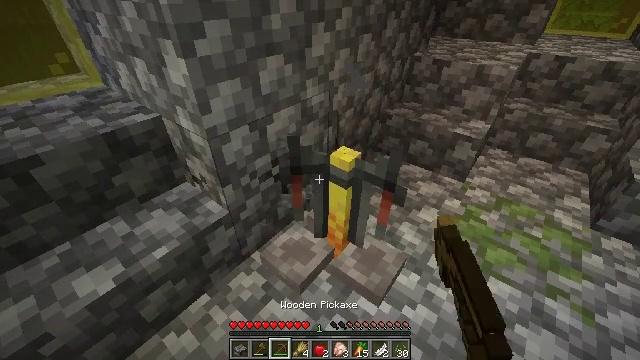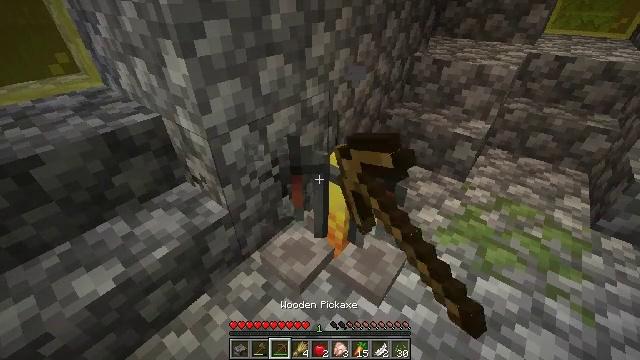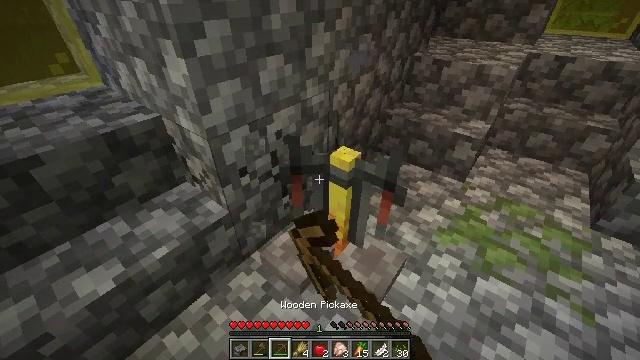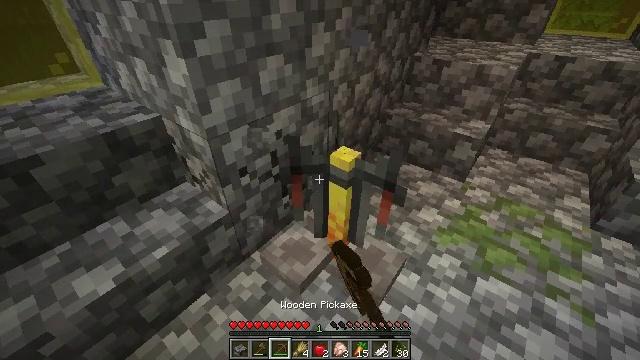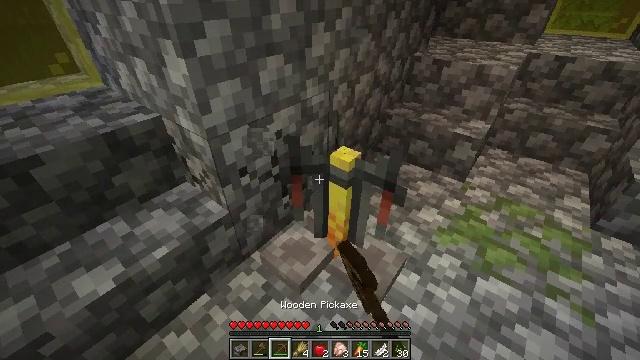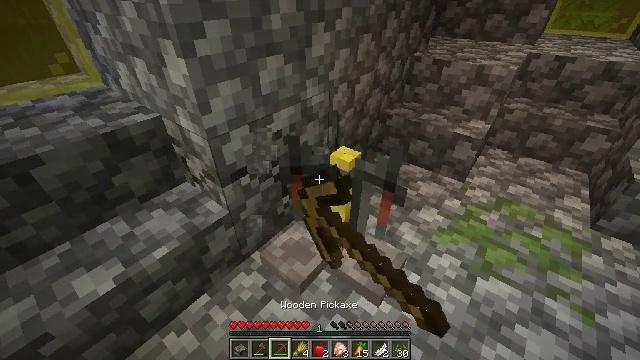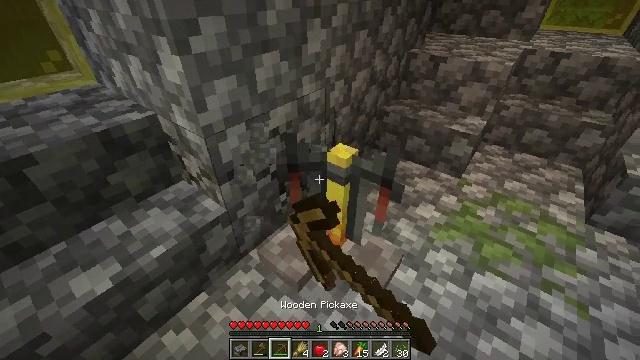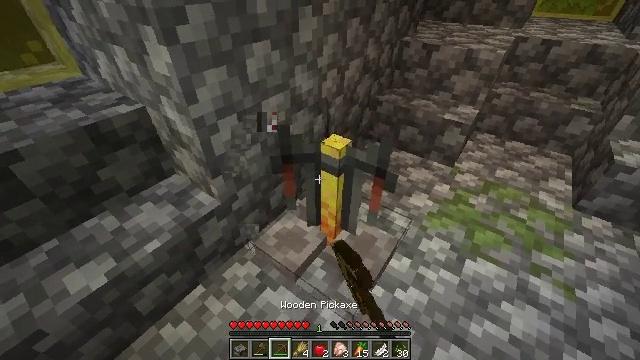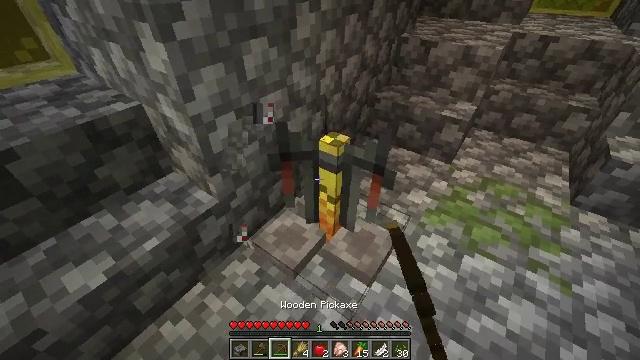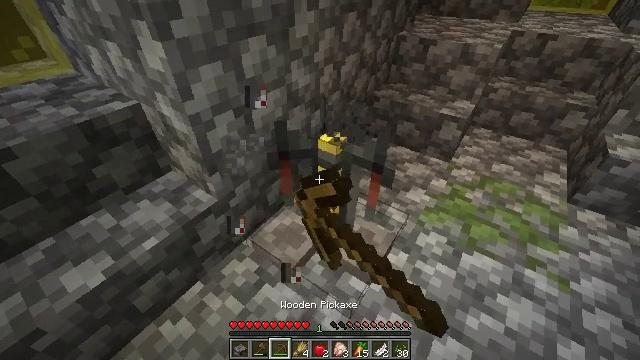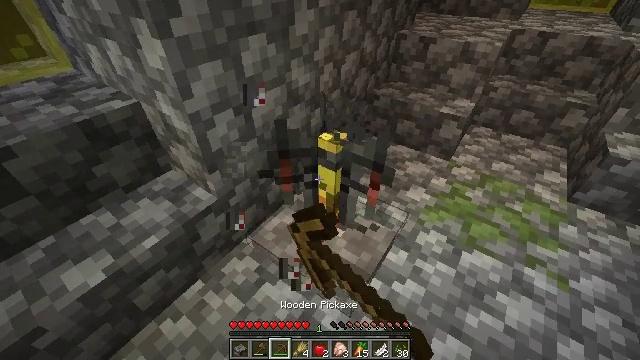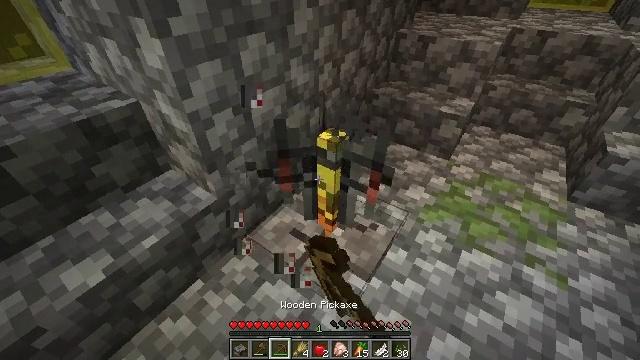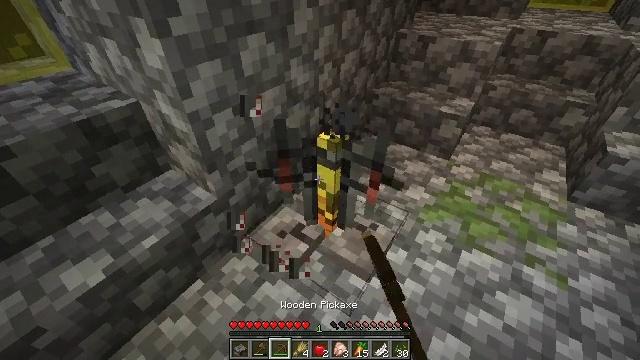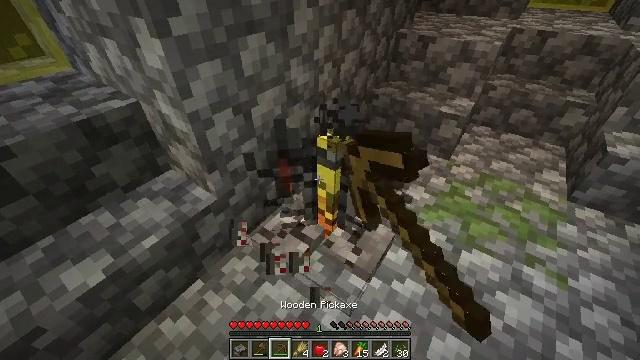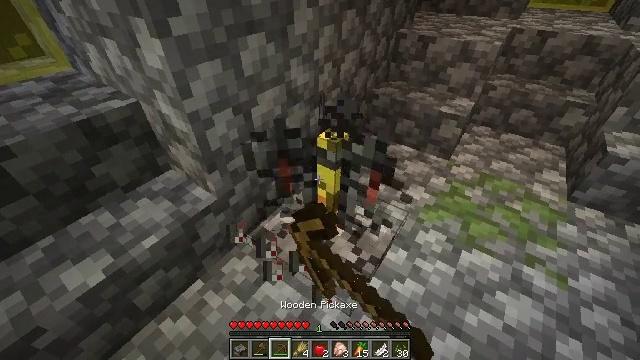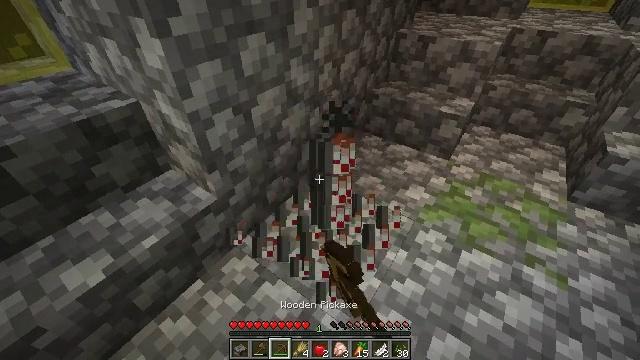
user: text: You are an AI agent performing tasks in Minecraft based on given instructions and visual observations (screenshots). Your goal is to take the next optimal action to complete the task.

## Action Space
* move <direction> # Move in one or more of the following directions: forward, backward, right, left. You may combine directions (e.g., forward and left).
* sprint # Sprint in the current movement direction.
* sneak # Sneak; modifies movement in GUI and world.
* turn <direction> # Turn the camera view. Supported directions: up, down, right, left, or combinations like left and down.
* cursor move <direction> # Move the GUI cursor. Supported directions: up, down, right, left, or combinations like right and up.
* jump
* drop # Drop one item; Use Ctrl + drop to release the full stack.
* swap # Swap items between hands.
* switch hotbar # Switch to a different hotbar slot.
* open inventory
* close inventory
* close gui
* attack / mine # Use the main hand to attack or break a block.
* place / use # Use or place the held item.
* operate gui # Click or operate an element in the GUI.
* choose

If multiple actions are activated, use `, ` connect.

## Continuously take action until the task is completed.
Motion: motion action
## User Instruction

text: Collect the brewing stand for reuse.
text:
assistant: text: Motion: attack / mine
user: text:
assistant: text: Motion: attack / mine
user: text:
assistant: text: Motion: attack / mine
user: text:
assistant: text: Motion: attack / mine
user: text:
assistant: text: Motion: attack / mine
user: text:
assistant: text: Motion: attack / mine
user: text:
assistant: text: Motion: turn right and down, attack / mine
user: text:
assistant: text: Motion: attack / mine
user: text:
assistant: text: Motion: attack / mine
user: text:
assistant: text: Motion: attack / mine
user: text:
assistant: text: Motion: attack / mine
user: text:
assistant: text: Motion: attack / mine
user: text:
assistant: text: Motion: attack / mine
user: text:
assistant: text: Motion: attack / mine
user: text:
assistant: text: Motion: attack / mine
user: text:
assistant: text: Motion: attack / mine
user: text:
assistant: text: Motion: attack / mine
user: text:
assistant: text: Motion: attack / mine
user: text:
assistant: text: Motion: attack / mine
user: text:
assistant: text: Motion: attack / mine
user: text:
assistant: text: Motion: attack / mine